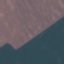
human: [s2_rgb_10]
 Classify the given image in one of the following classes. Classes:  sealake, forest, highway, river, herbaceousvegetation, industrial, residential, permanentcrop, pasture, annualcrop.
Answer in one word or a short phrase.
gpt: AnnualCrop